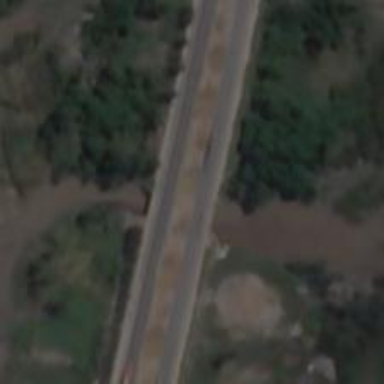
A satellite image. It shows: Trunk highway.